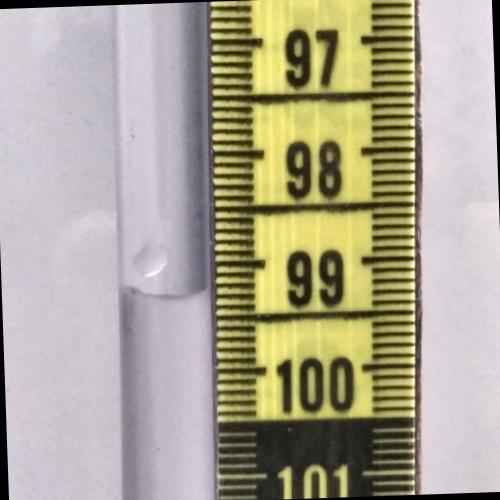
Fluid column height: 99.3 cm